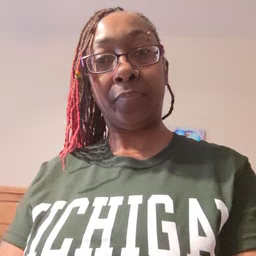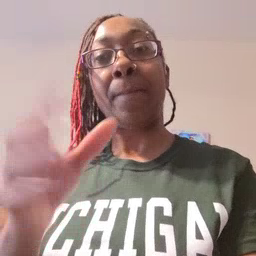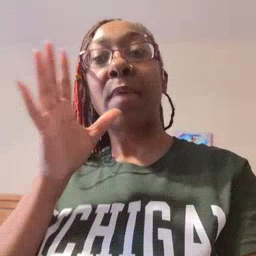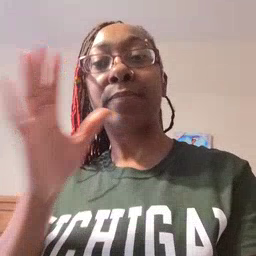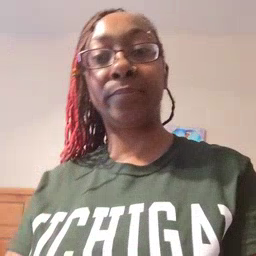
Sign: mom